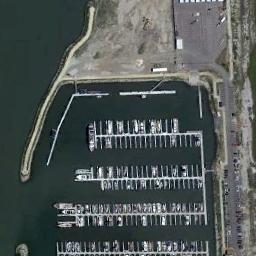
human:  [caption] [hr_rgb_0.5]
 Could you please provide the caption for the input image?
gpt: There are lots of ships in the harbor .

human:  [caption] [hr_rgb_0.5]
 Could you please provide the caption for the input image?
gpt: The harbor with lots of neatly docked boats is surrounded by an open area and a parking lot .

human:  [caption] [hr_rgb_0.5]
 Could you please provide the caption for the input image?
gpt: Harbor ships come in all shapes and sizes .

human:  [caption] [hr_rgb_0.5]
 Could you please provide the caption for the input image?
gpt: There are many ships moored neatly on the sea next to the harbor next to the road, And there are some empty seats .

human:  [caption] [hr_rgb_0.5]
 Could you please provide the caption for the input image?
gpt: There are many ships at the harbor beside a parking lot .